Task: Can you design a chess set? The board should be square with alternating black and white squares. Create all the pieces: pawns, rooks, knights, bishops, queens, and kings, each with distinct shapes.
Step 1672:
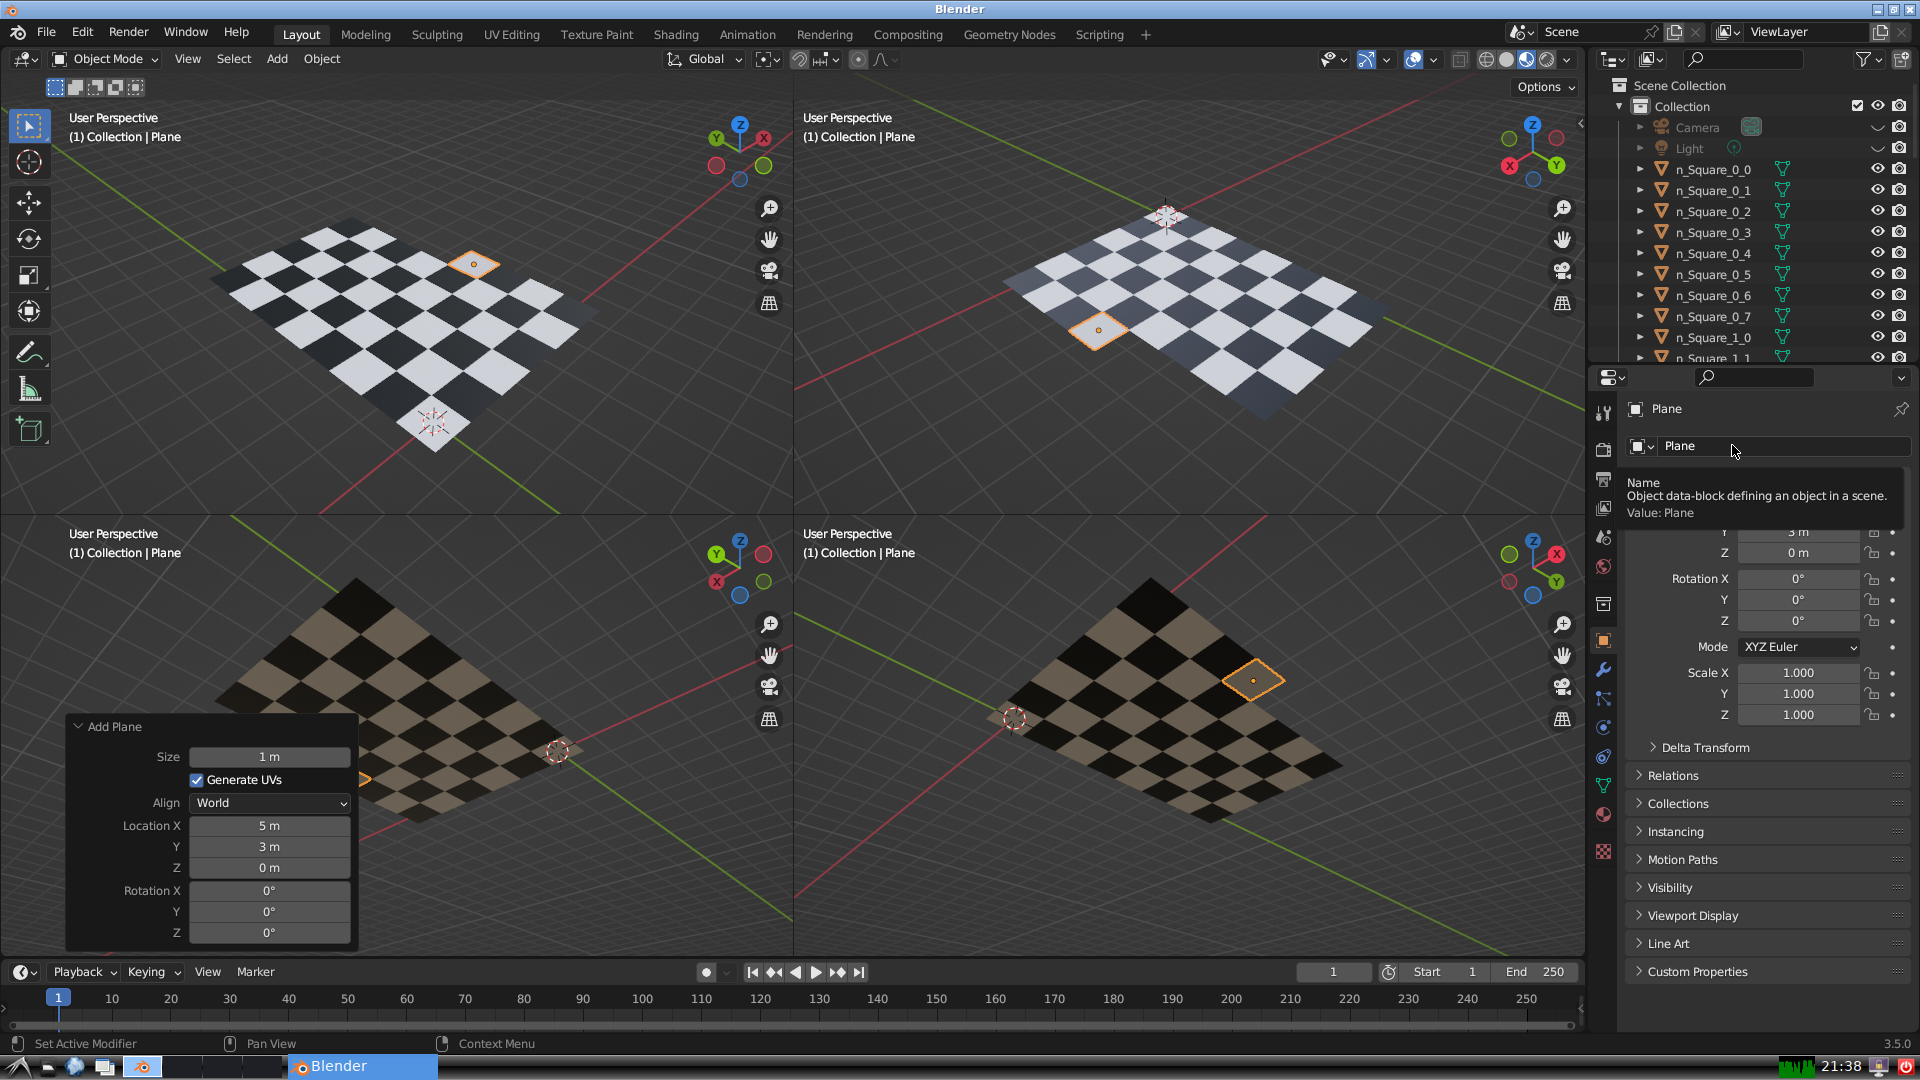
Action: click: no